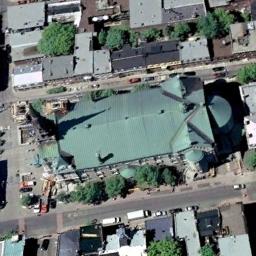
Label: church